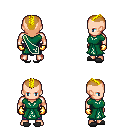
a pixel art fantasy rpg character, male body template, human, light skin, sash dress, magenta pants, blonde short mohawk hairstyle, gold gloves, gray slippers, four views (front, back, left, right), 2x2 character sprite sheet, small pixel art, hard edges, no anti-aliasing